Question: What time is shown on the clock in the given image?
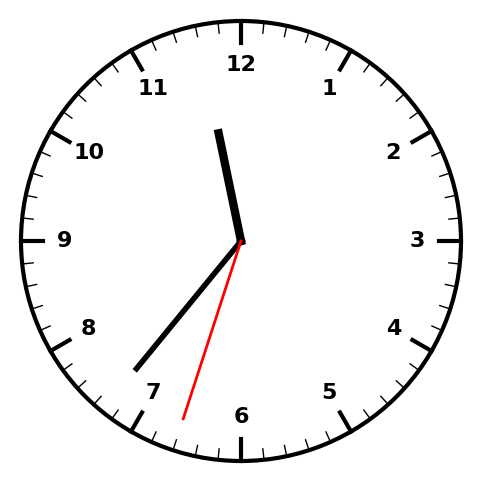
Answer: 11:36:33